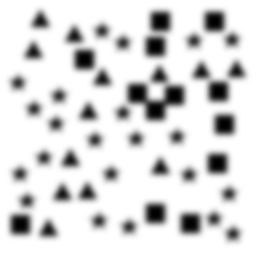
Squares: 13
Triangles: 13
Stars: 22
Total shapes: 48